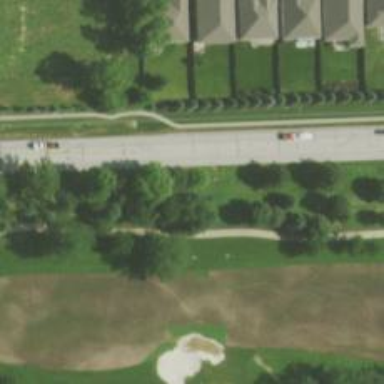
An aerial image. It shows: Service road with grade1 track surface. It resembles golf cart path.